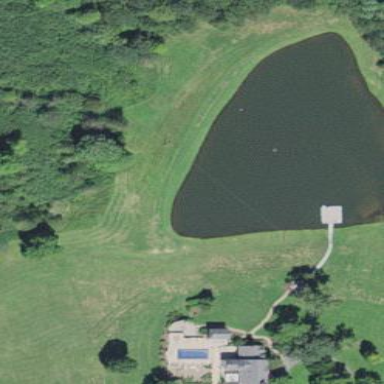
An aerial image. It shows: Serene pond surrounded by nature.